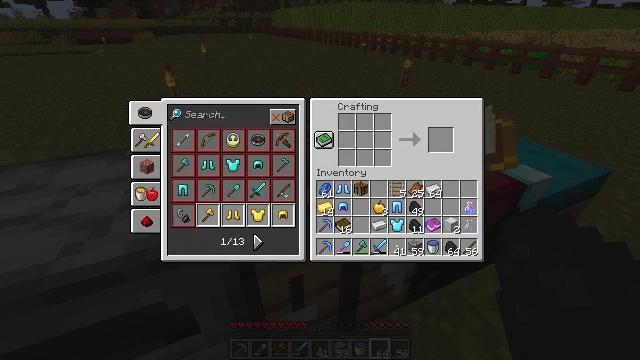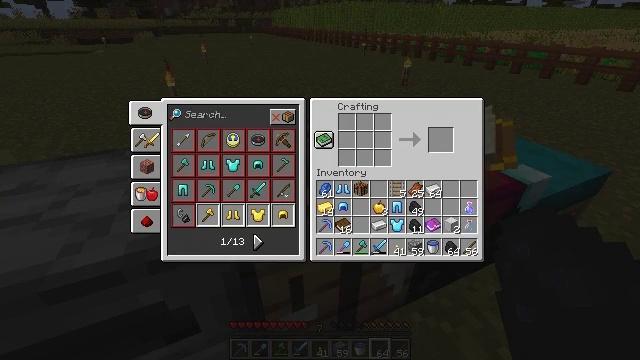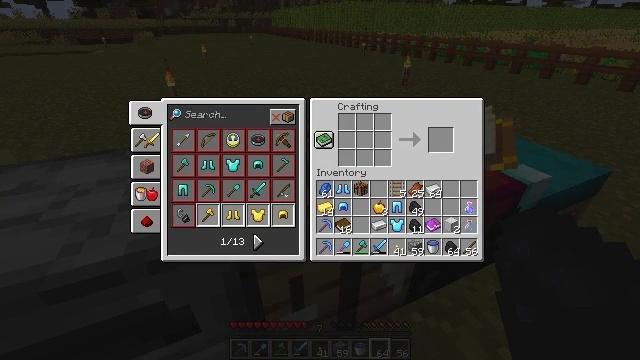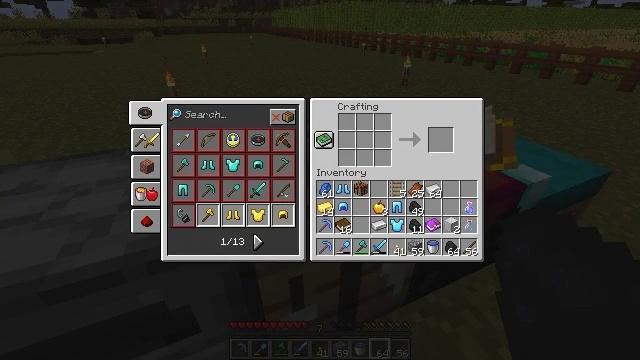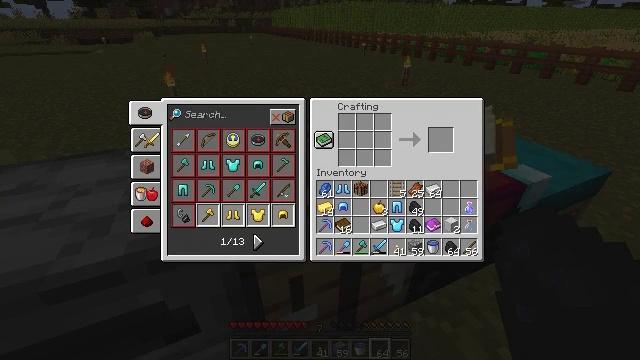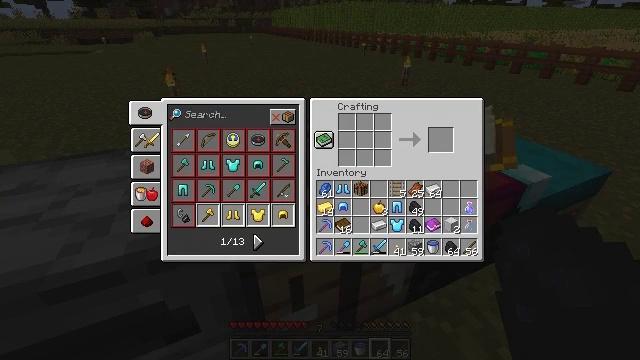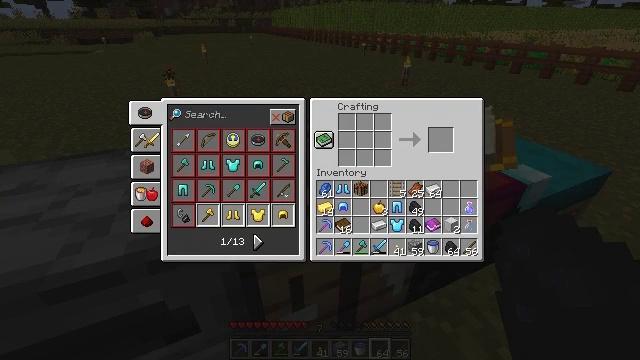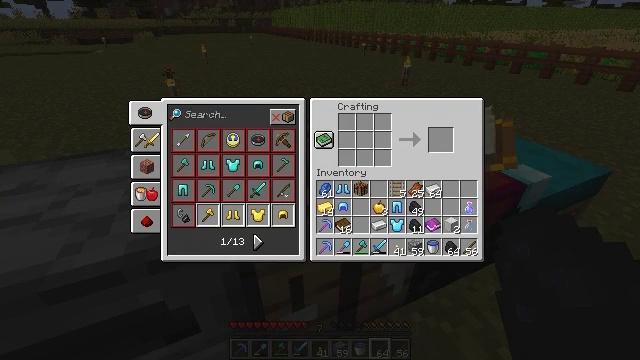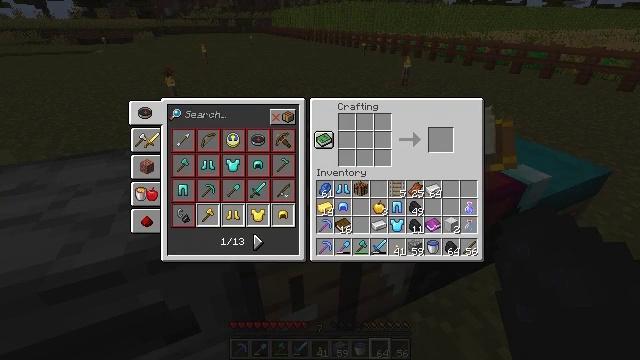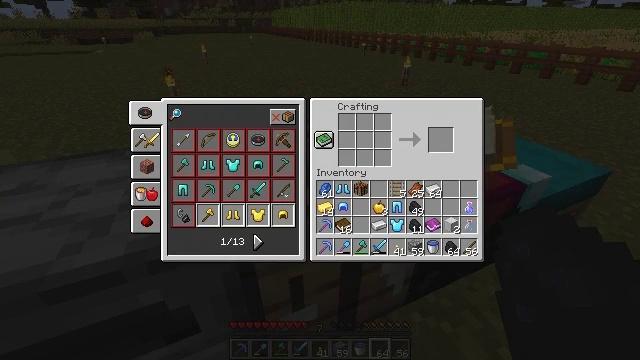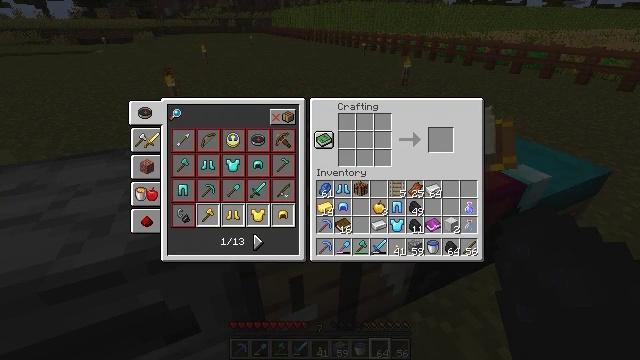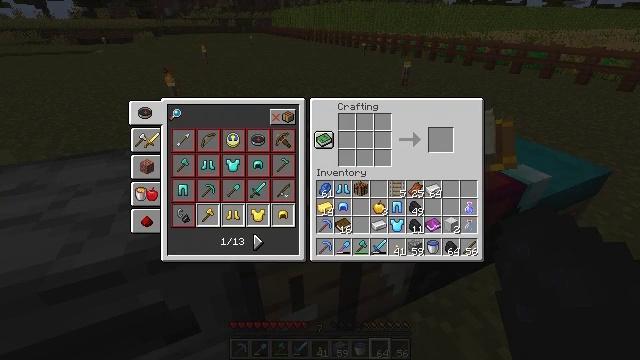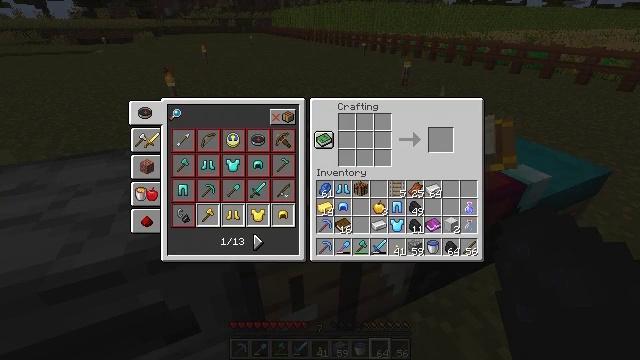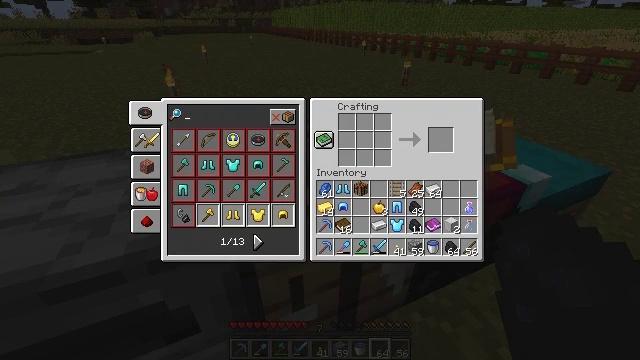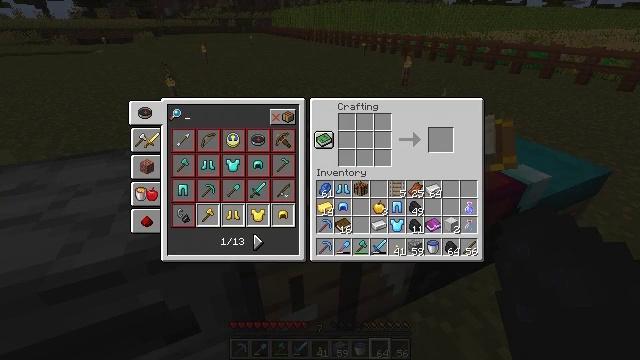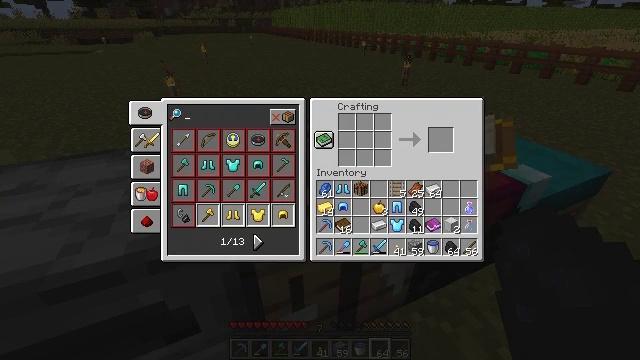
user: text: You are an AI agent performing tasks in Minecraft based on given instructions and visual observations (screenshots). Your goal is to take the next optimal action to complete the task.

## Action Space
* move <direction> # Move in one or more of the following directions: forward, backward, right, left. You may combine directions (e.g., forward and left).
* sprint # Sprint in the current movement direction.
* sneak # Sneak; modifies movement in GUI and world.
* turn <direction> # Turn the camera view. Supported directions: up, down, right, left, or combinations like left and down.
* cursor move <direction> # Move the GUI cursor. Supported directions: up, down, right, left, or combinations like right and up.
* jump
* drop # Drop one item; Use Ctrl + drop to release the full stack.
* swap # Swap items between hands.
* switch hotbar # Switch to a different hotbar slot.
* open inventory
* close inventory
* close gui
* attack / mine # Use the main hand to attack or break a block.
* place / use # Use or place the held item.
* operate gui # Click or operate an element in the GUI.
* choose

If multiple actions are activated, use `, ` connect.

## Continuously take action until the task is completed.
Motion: motion action
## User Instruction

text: Craft fermented spider eye in the crafting menu.
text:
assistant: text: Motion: operate gui
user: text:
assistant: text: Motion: operate gui
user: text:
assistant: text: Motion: operate gui
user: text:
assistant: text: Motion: no_op
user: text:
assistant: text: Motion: no_op
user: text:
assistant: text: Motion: cursor move down
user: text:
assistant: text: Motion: no_op
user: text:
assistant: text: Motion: no_op
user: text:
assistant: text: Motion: operate gui
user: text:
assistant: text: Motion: operate gui
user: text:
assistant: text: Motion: operate gui
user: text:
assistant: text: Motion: no_op
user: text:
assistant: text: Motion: no_op
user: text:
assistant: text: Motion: no_op
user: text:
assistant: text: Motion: no_op
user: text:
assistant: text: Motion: no_op
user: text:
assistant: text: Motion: no_op
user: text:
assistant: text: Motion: no_op
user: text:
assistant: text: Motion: no_op
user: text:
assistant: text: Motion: no_op
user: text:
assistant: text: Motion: no_op
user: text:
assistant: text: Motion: no_op
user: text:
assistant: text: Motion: no_op
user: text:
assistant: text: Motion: no_op
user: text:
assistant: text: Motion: no_op
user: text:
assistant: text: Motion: close inventory
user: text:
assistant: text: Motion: close inventory
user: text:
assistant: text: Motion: close inventory
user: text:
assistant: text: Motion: open gui
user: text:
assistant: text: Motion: no_op